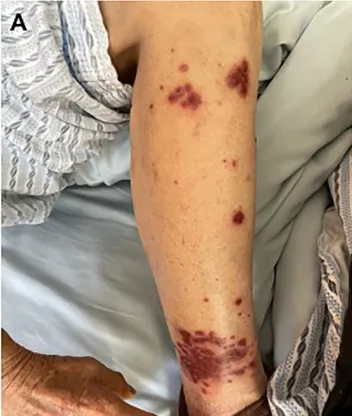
(A, B) The severe rashes after receiving fruquintinib for approximately 2 weeks.
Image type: medical_photograph (skin_photograph)